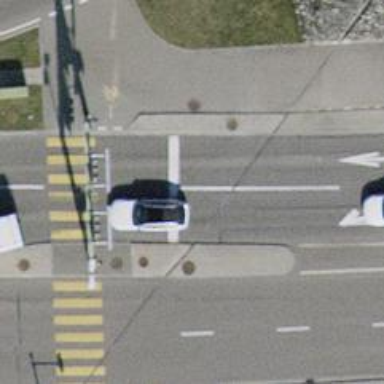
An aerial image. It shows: Road with traffic signals.